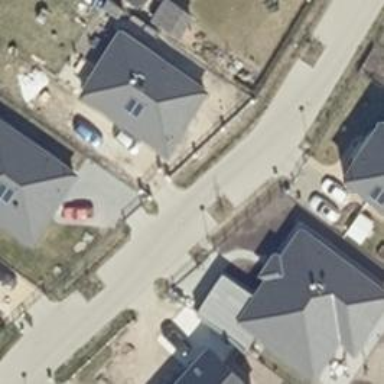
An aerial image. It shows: Traffic calming feature called choker.